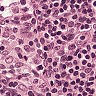
Metastatic tissue present: no